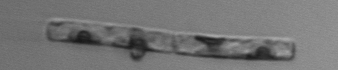
Label: Guinardia_delicatula